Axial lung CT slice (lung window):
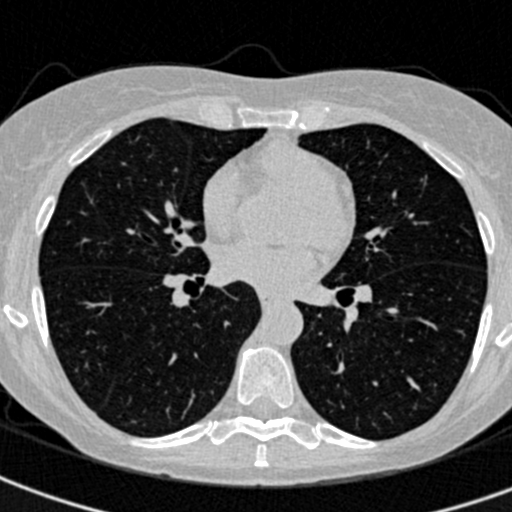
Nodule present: no